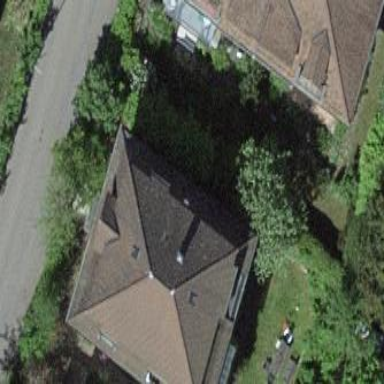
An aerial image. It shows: Building with mansard roof made of roof tiles.